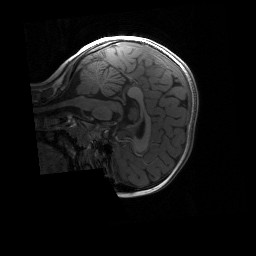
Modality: T1w
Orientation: sagittal
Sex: female
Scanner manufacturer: siemens
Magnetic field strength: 3 T
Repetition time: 1.9 s
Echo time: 0.00243 s